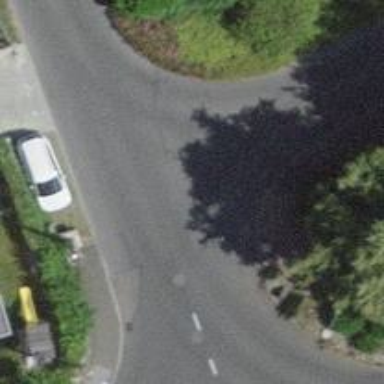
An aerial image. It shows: Smooth asphalt road in residential area.